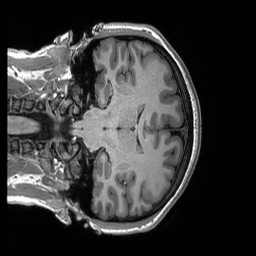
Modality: T1w
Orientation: coronal
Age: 18
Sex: female
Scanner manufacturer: siemens
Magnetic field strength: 3 T
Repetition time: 2.3 s
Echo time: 0.00298 s